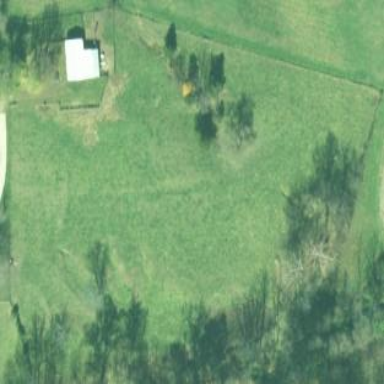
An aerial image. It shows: Pasture area used as meadow.